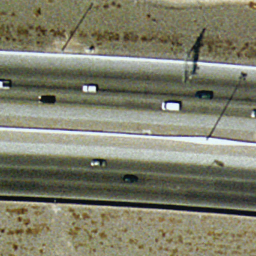
Label: freeway